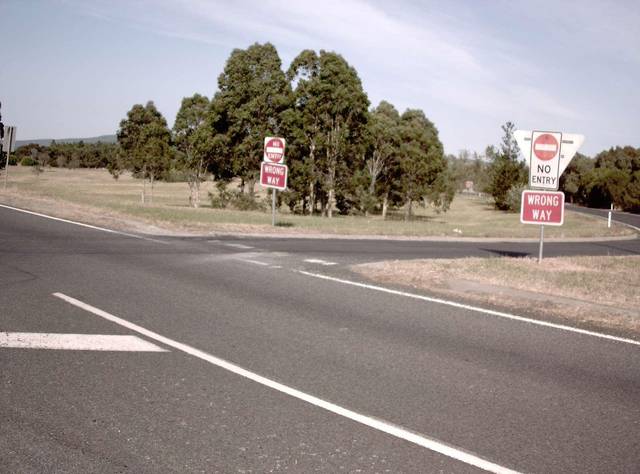
Region: Australia
Coordinates: -38.233, 146.379